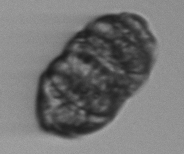
Label: Margalefidinium